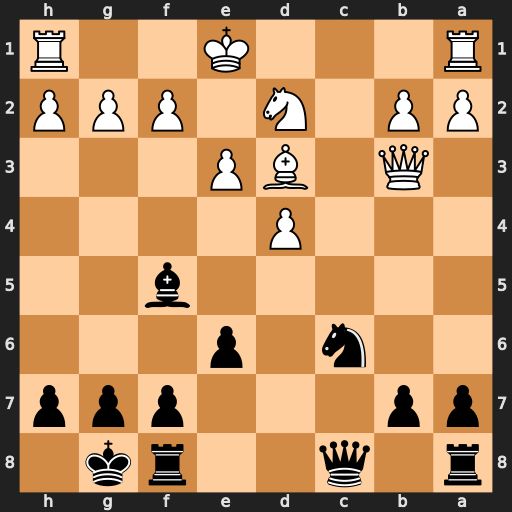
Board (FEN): r1q2rk1/pp3ppp/2n1p3/5b2/3P4/1Q1BP3/PP1N1PPP/R3K2R
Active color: b
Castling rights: KQ
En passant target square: -
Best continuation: Bxd3 Qxd3 Nb4 Qb5 Nc2+